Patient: sex F, age 46
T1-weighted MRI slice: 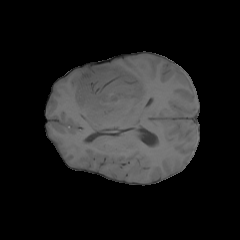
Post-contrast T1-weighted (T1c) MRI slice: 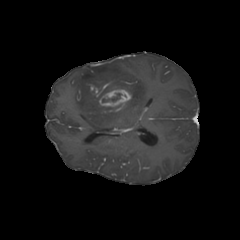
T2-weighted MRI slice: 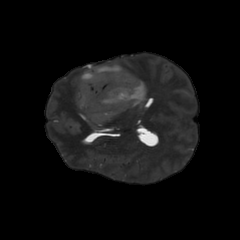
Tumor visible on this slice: yes
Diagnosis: Glioblastoma, IDH-wildtype
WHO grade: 4